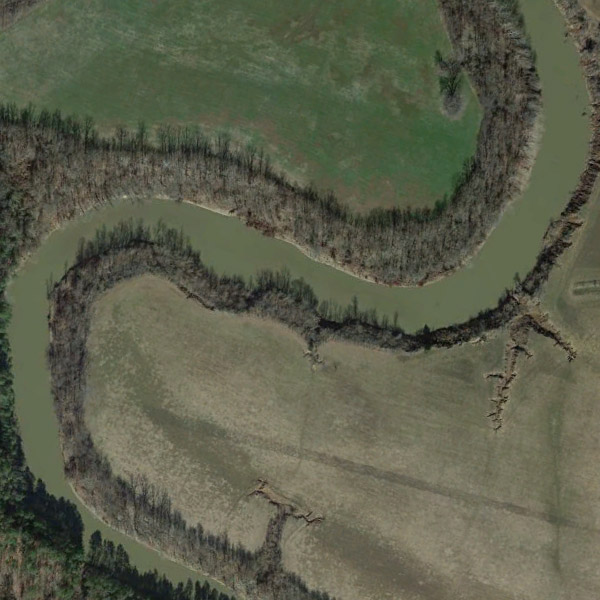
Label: River